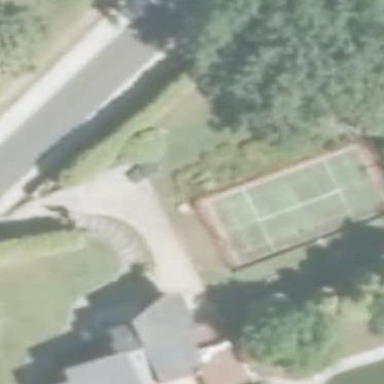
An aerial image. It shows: Tennis court in leisure pitch.